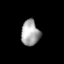
Tissue: lung
Cell type: Others
Senescence score: 0.198
Nuclear area (px): 459
Mean DAPI intensity: 165.318